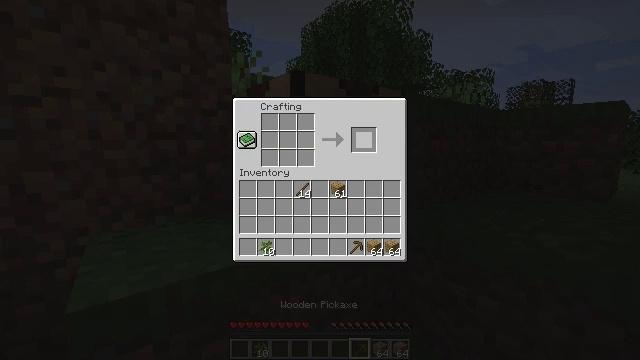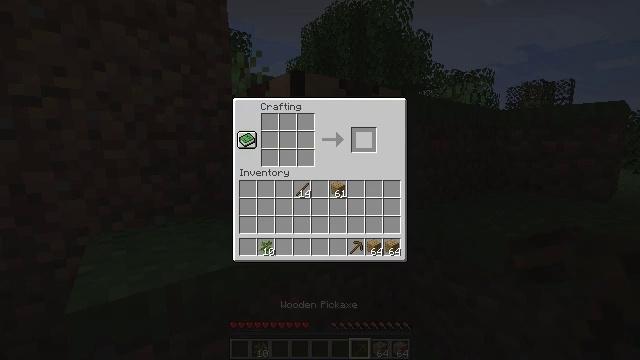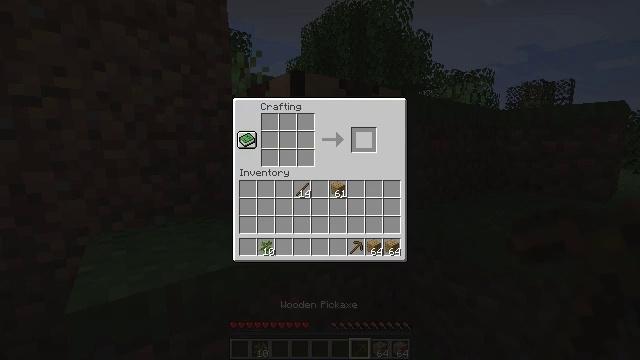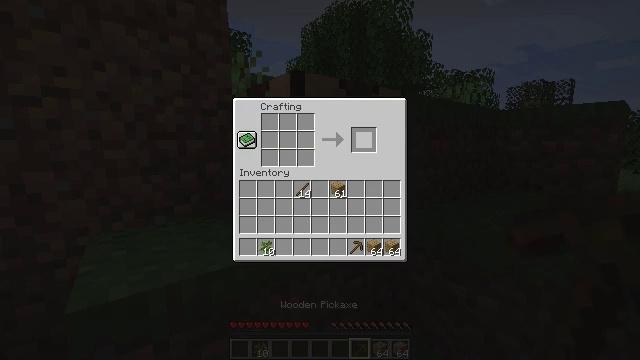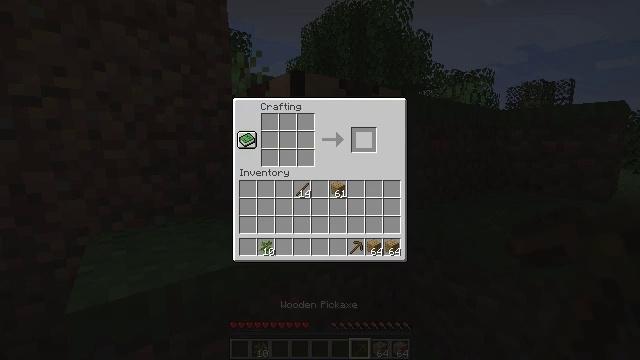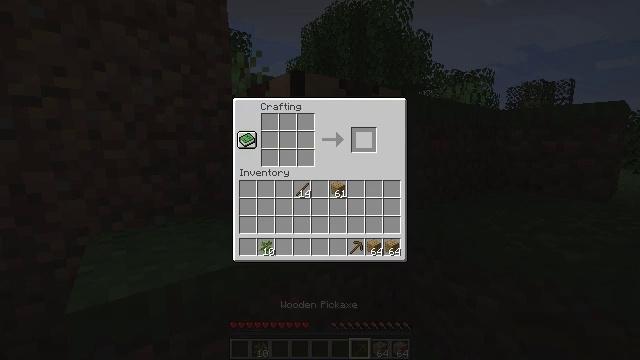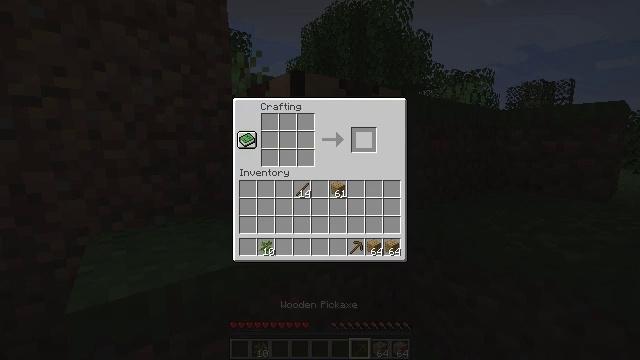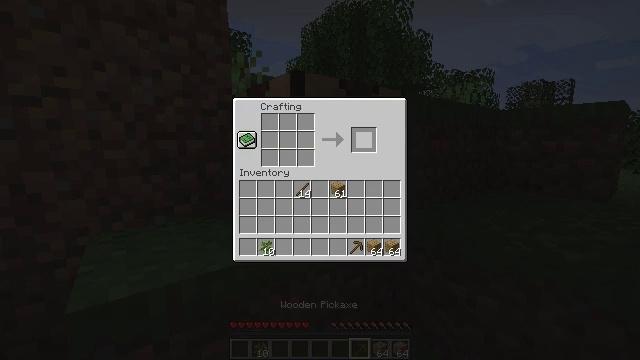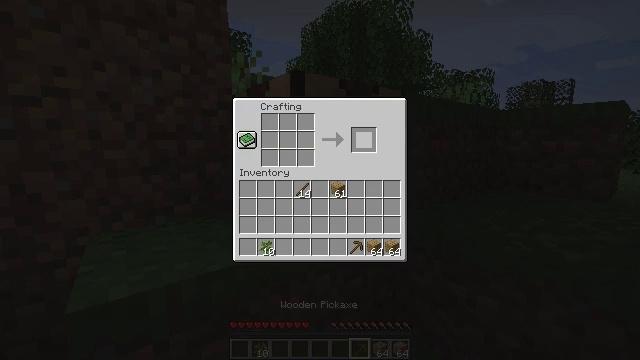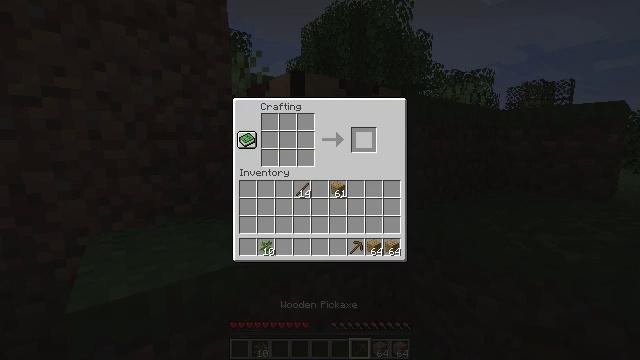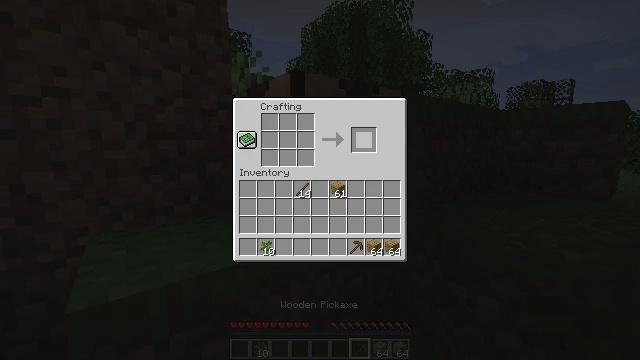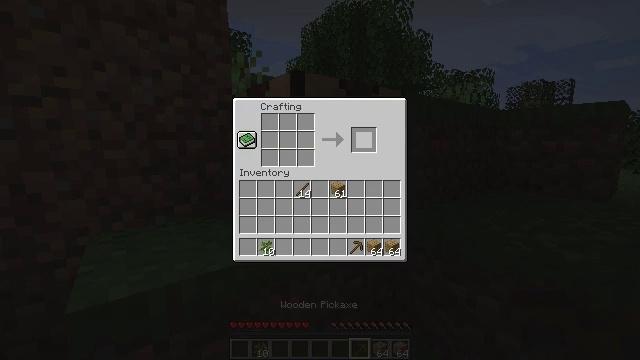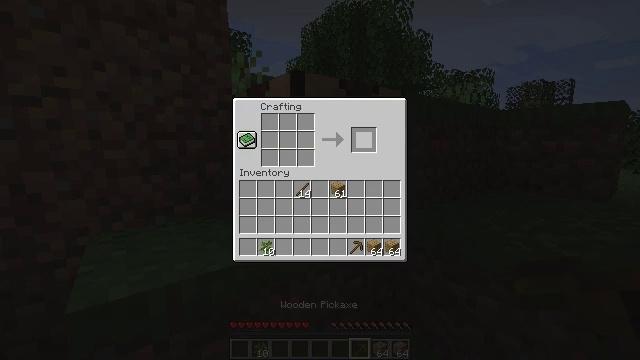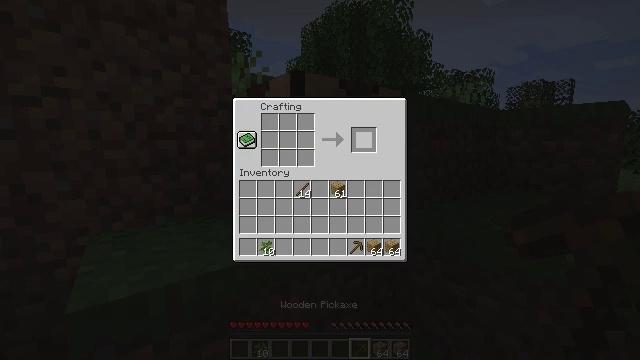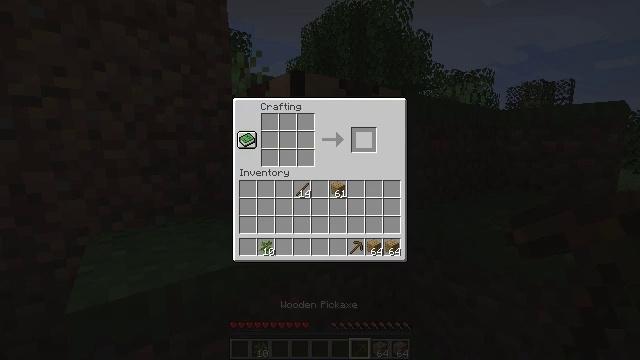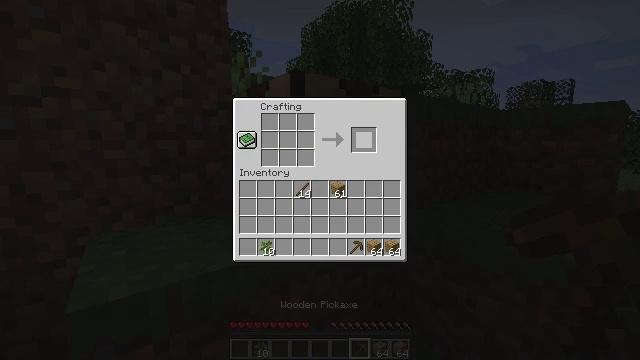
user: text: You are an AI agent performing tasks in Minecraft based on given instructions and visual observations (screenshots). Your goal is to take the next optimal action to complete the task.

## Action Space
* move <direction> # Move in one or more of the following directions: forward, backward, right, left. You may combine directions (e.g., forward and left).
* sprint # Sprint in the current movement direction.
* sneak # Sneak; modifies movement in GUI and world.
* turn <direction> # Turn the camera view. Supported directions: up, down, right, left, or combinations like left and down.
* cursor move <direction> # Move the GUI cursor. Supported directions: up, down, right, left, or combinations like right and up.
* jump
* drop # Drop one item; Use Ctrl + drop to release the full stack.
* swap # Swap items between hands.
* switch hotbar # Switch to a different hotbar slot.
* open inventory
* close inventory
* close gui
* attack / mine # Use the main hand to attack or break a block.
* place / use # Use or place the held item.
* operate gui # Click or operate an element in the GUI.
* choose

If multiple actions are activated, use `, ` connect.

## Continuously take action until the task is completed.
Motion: motion action
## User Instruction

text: Mine block crafting table.
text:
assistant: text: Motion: sneak, open gui
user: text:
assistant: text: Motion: sneak
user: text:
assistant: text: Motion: sneak
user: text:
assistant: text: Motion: no_op
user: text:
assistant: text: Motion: no_op
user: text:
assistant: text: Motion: no_op
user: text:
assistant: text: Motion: no_op
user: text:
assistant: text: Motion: no_op
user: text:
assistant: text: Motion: no_op
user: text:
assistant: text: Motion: no_op
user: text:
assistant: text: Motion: no_op
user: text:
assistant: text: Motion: no_op
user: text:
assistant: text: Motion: no_op
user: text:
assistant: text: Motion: no_op
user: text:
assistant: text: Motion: no_op
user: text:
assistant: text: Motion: no_op
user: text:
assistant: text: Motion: no_op
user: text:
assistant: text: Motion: no_op
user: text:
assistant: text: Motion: no_op
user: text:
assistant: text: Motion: no_op
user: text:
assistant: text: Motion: no_op
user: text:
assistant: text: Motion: no_op
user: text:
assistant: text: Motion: no_op
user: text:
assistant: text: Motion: no_op
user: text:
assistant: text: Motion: no_op
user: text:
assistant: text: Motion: no_op
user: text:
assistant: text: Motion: no_op
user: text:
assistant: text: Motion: no_op
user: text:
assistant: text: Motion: no_op
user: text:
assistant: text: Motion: no_op